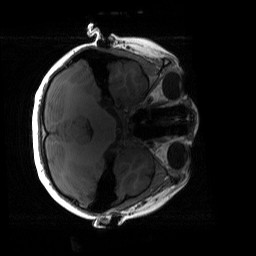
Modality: T1w
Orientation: axial
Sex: female
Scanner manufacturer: siemens
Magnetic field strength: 3 T
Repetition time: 1.9 s
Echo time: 0.00243 s